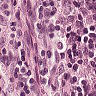
Metastatic tissue present: no